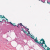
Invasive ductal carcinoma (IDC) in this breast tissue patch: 0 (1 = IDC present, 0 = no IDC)